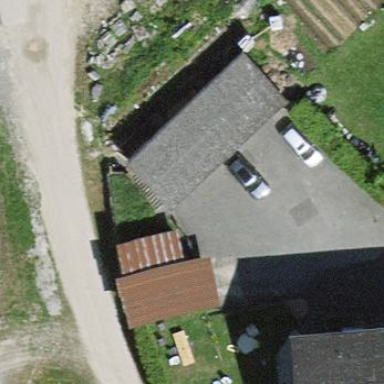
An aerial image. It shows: Group of garages.